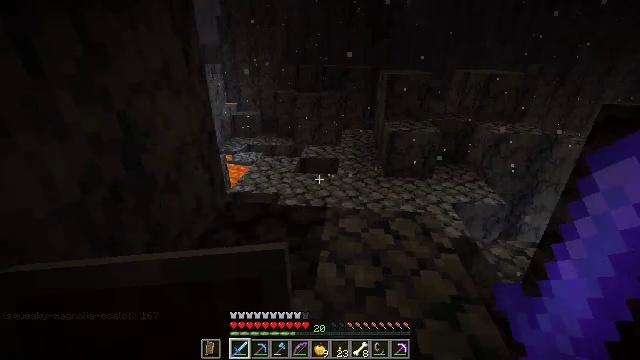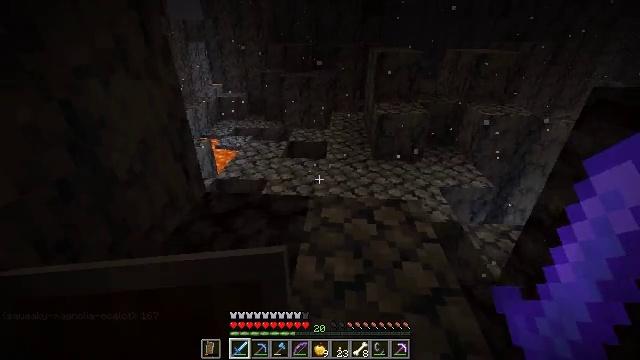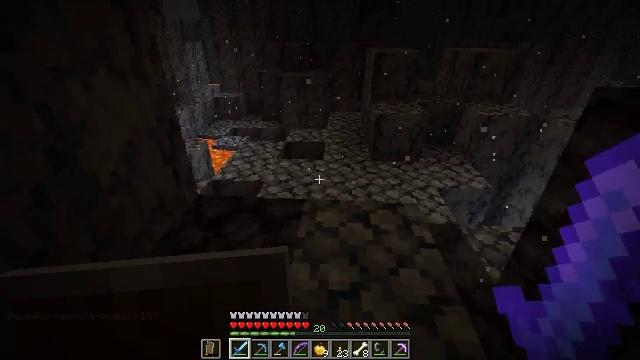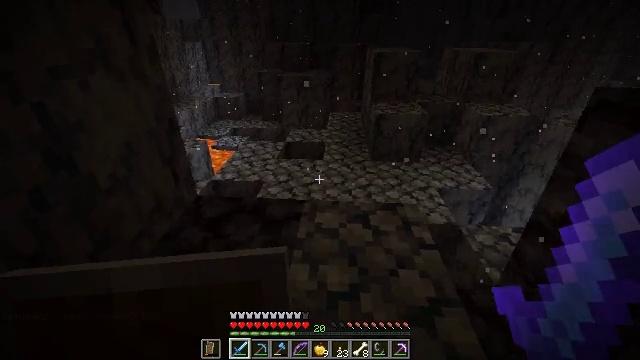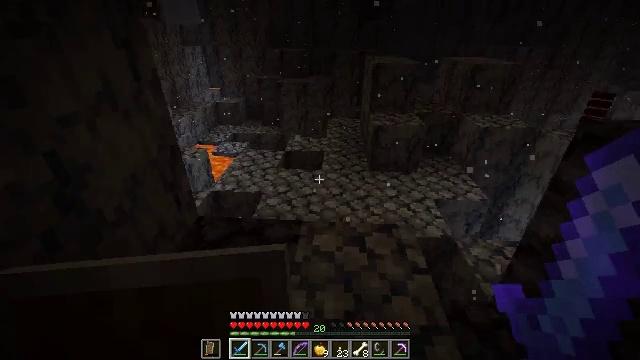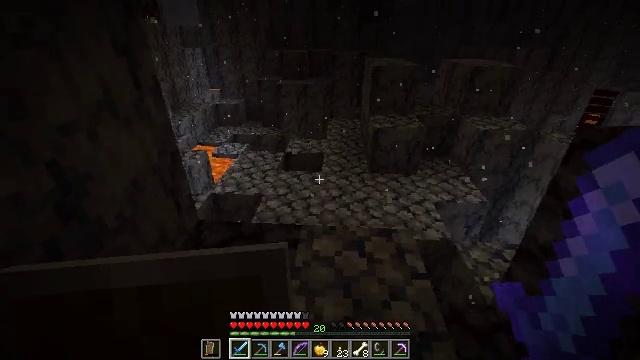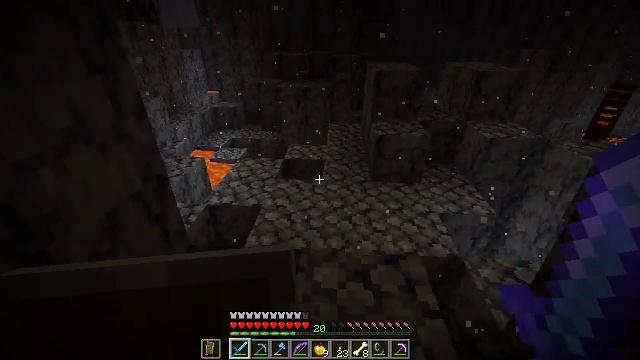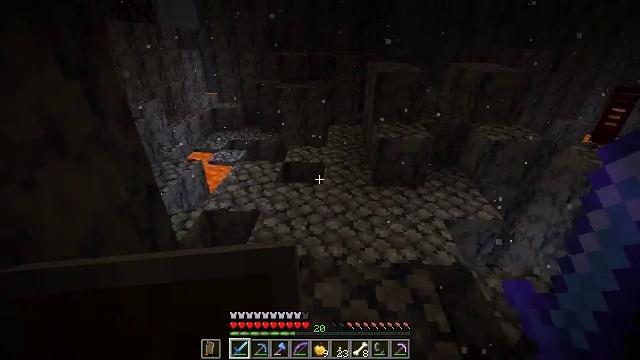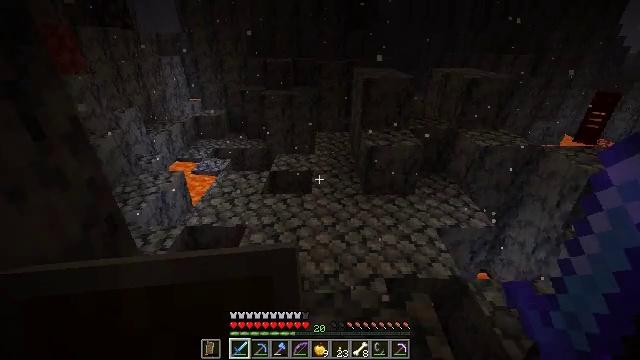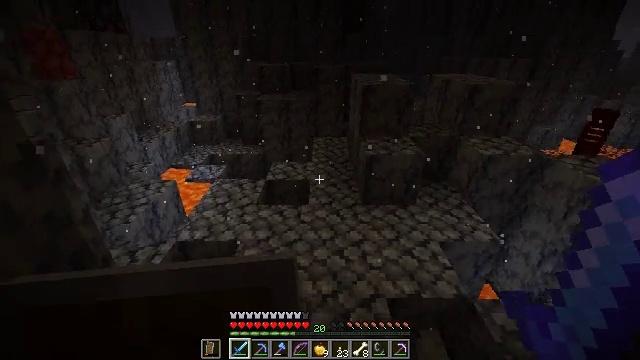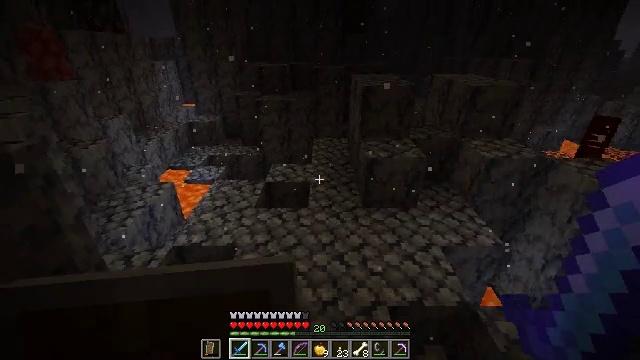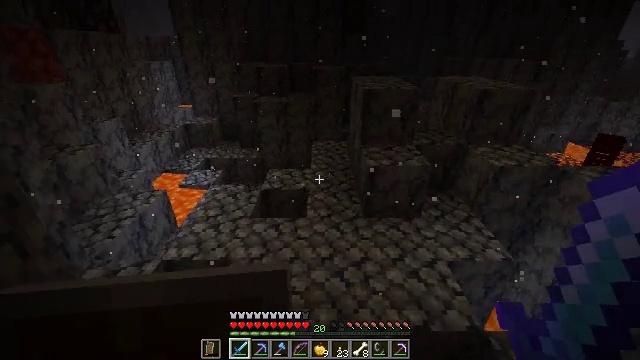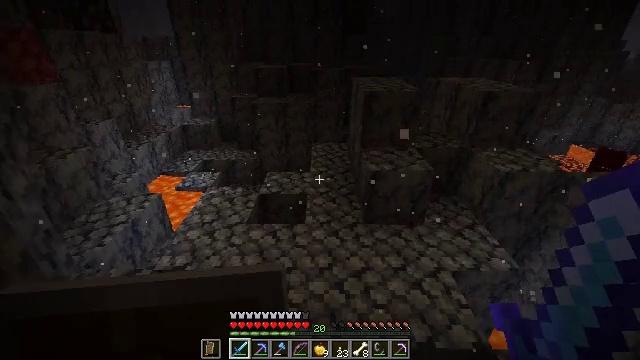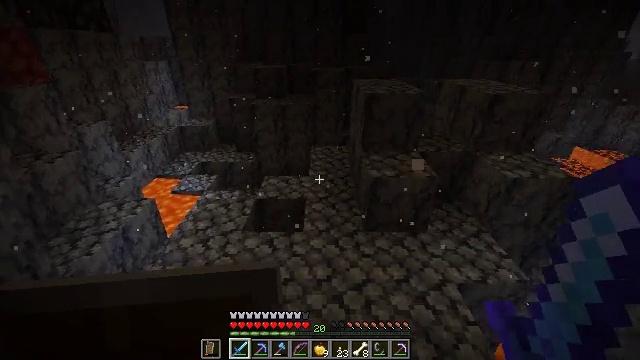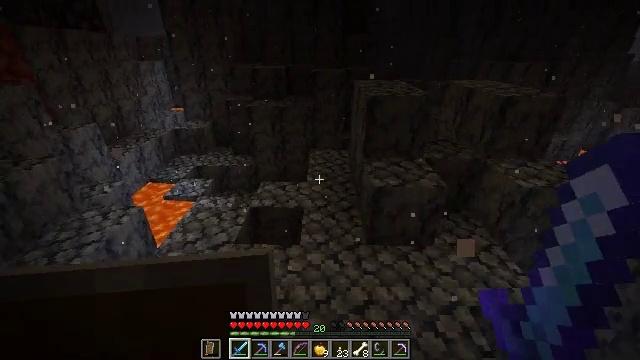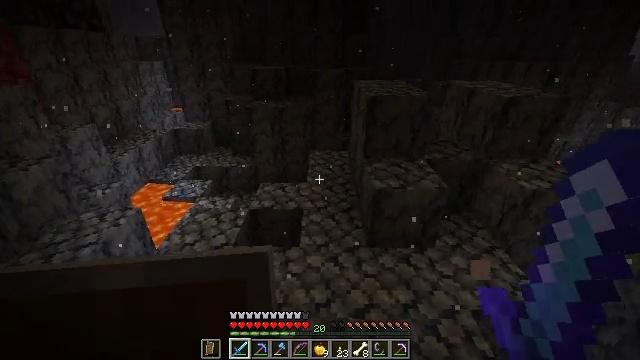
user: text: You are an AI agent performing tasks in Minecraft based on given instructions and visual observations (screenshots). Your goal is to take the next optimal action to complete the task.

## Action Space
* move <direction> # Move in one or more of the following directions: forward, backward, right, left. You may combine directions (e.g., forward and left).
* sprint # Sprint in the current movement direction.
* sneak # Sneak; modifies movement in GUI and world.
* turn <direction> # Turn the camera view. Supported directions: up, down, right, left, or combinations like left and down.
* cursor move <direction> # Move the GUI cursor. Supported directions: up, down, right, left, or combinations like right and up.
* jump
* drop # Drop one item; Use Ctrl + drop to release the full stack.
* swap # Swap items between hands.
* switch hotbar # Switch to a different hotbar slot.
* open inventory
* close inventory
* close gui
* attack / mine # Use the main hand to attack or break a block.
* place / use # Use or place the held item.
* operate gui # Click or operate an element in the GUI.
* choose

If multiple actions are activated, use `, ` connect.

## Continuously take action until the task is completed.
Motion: motion action
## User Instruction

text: Combat the magma cube.
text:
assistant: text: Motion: move forward and move right, sneak, turn right and down
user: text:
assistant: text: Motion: move forward
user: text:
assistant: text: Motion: no_op
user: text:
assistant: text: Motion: no_op
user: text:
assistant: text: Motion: move forward
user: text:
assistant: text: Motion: move forward
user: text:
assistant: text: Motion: move forward
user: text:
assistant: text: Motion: move forward, turn right and up
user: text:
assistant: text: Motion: move forward
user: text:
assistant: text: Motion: move forward
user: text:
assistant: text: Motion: move forward
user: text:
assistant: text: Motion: move forward
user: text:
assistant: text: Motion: move forward
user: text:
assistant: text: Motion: move forward
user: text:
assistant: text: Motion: move forward
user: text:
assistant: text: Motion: move forward, turn left
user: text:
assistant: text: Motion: move forward, turn left and up
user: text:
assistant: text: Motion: move forward, turn left and up
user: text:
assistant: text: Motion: move forward, turn left and up
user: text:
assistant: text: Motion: move forward, turn left and up
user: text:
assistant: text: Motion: move forward
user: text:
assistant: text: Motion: move forward and move right
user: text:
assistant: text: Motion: move forward and move right, sneak, turn left and down
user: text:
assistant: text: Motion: move forward and move right, sneak, turn left
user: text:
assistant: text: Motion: move forward and move right, sneak, turn left and up
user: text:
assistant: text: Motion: move forward and move right, sneak, turn left and up
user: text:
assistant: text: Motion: move forward and move right, sneak, turn left and up
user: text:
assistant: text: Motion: move forward and move right, sneak
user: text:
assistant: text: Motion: move forward and move right, sneak
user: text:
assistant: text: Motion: move forward and move right, sneak, turn left and down